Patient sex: F
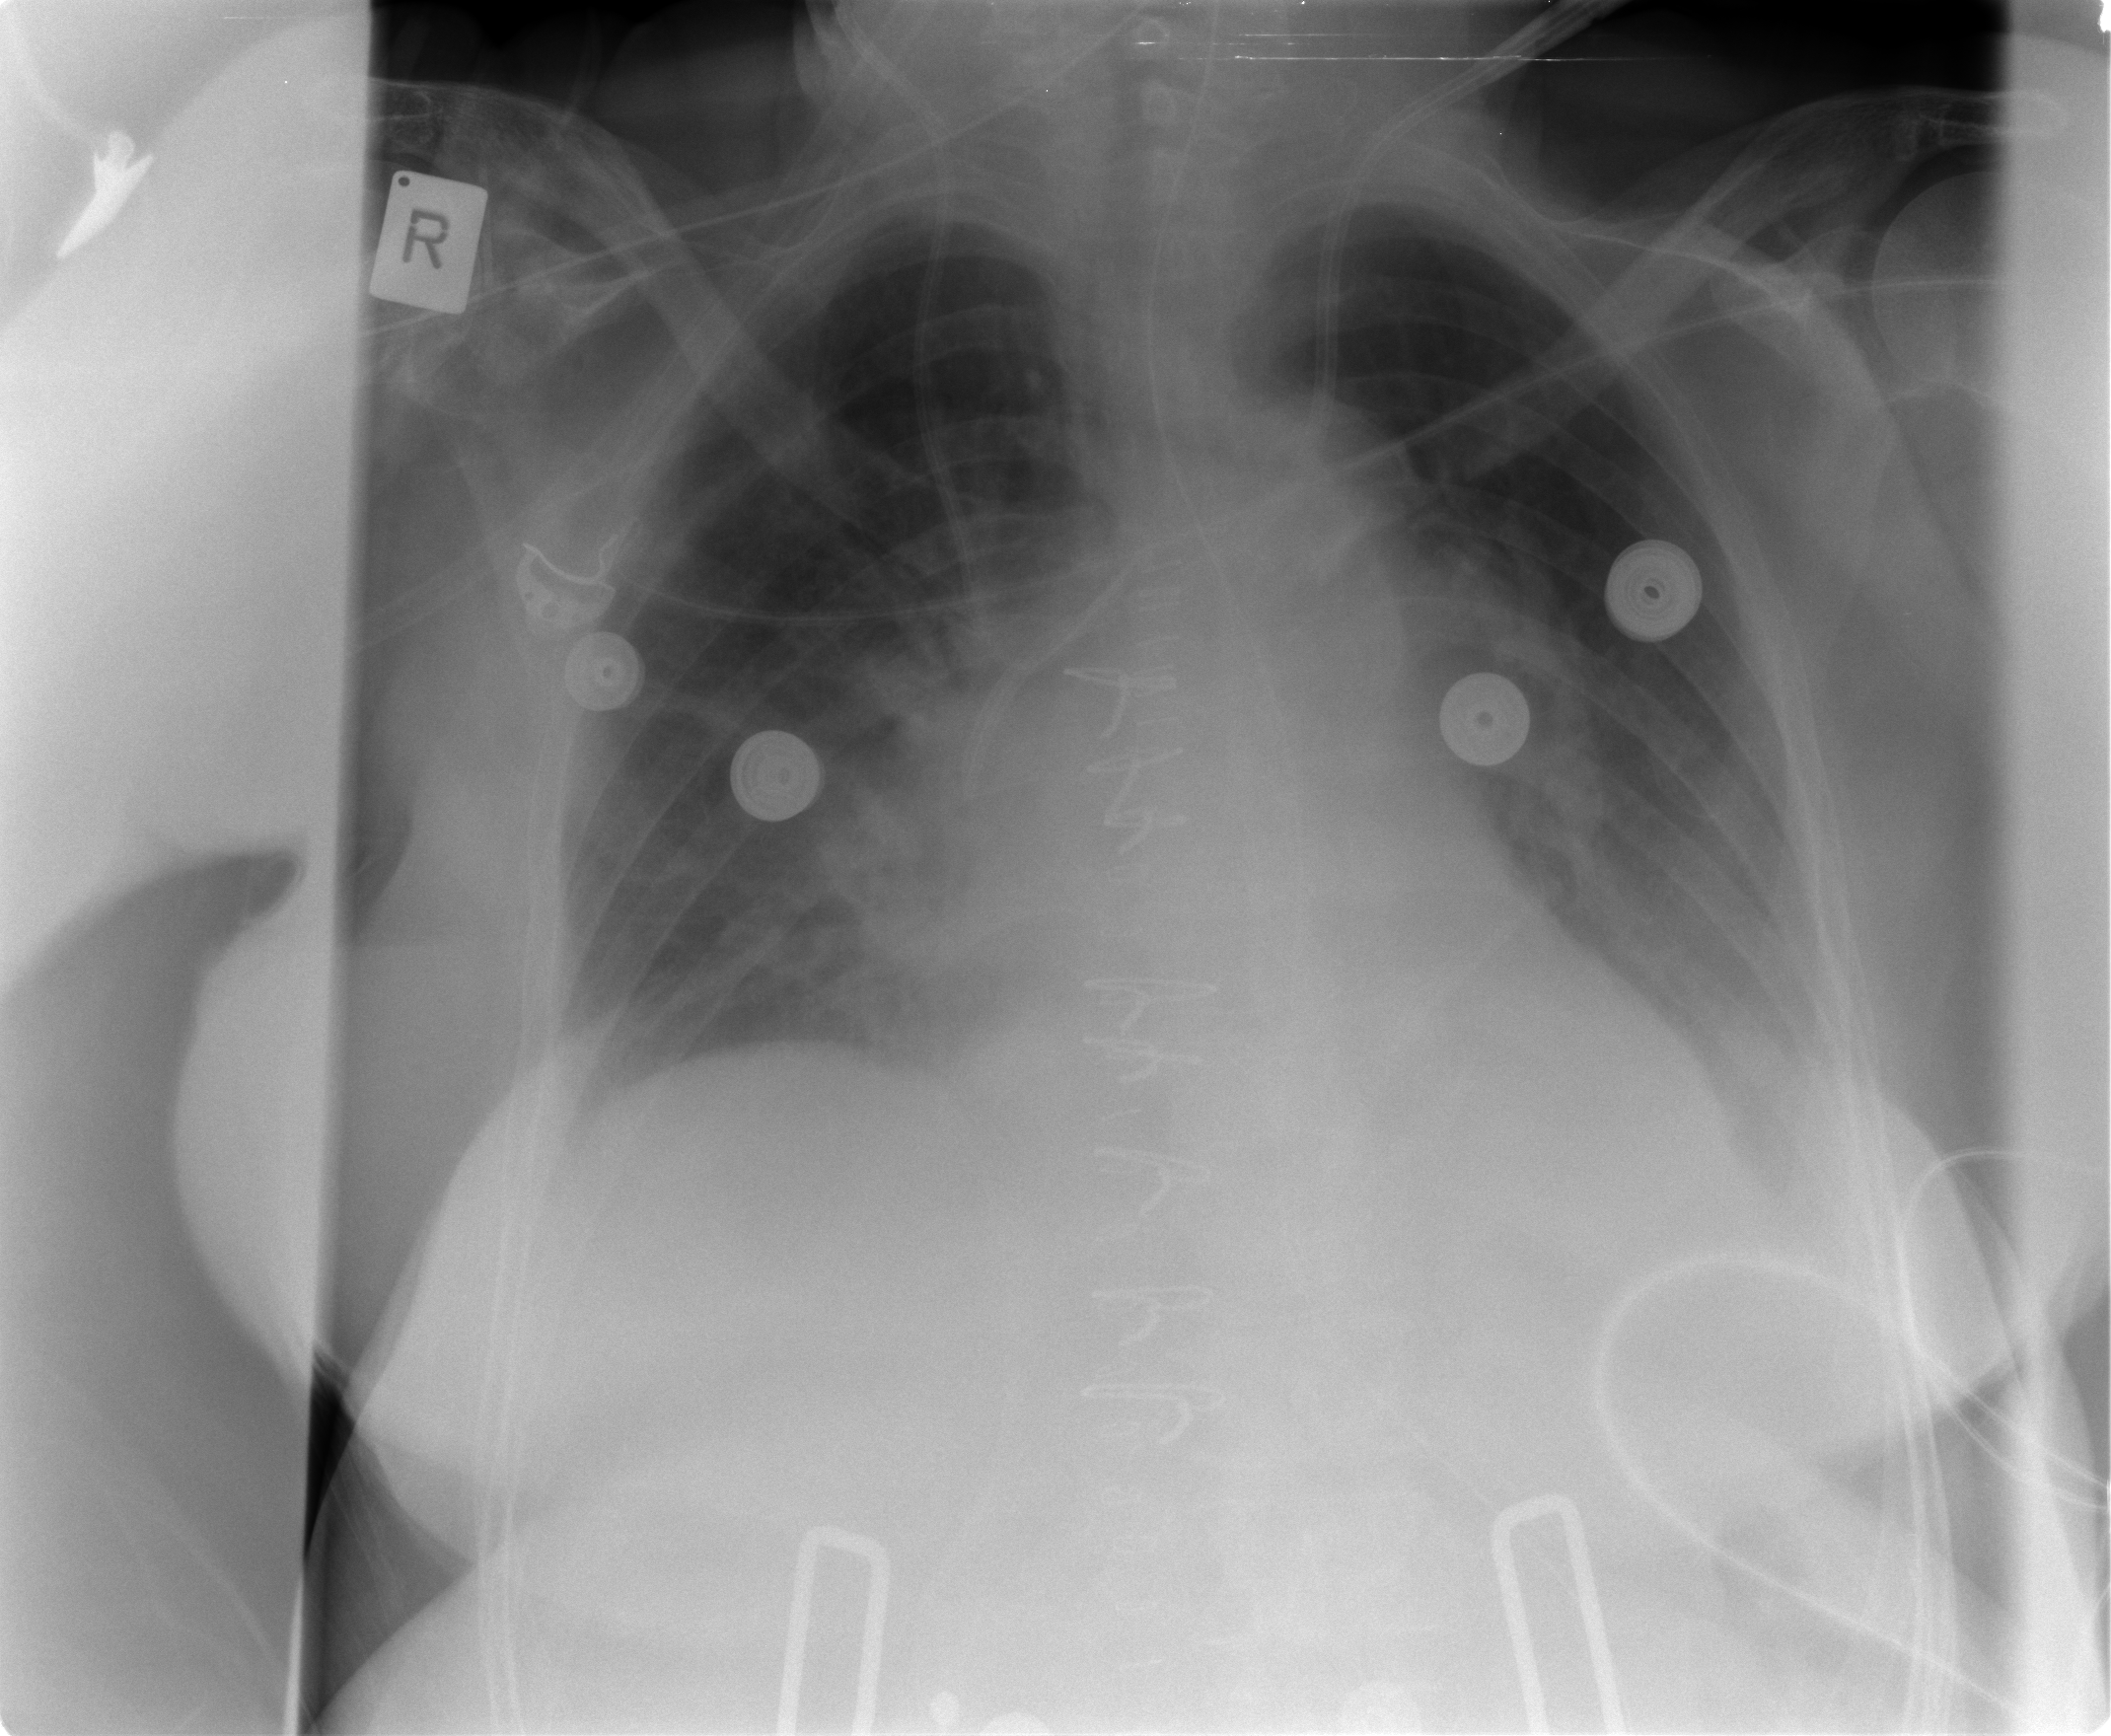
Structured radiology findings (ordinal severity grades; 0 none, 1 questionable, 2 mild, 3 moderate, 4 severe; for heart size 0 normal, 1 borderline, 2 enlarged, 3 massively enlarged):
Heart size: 0
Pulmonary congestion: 2
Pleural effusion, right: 1
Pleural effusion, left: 2
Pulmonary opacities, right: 0
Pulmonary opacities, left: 0
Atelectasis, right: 2
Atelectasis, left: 2